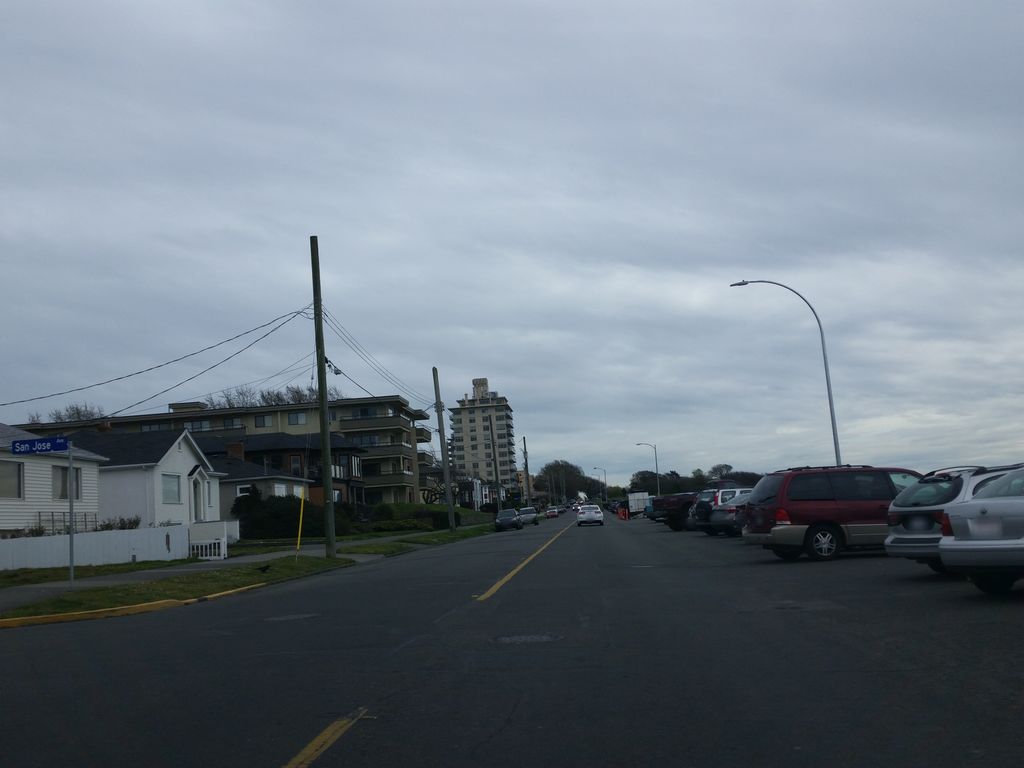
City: victoria